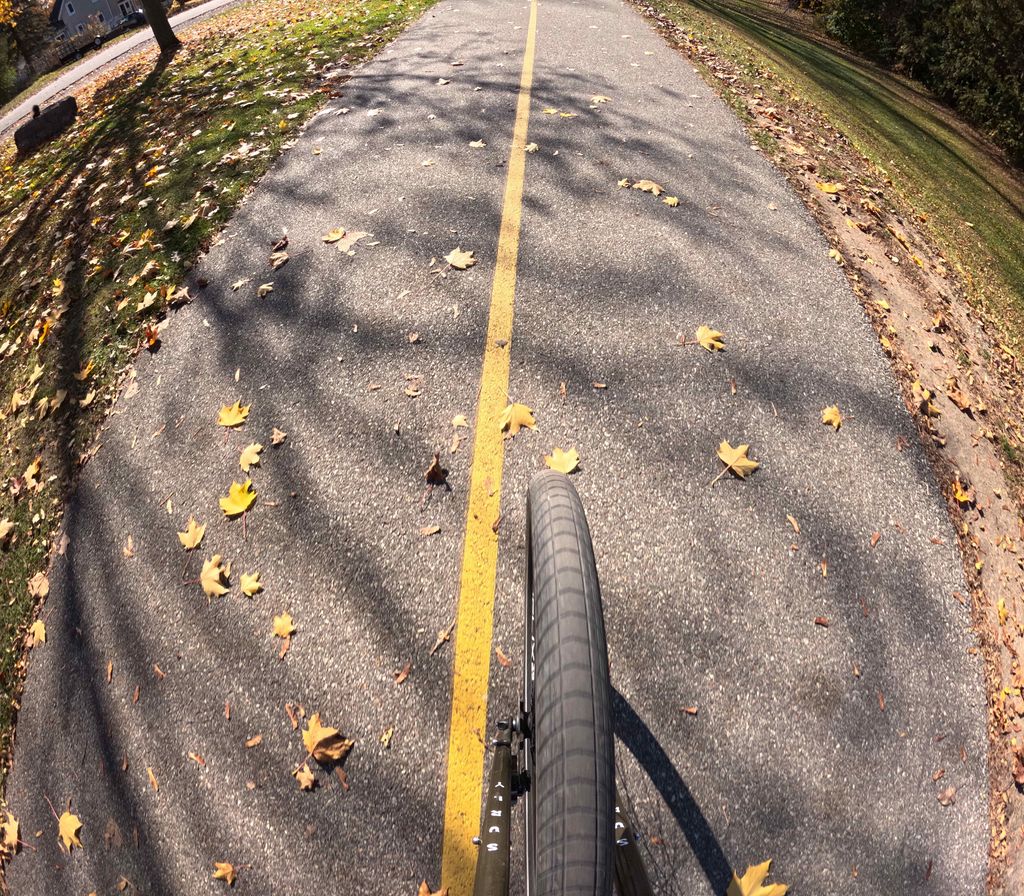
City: ottawa-gatineau